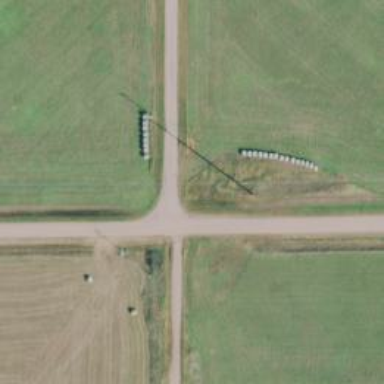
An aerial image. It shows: Road designated for service vehicles in wind farm area.